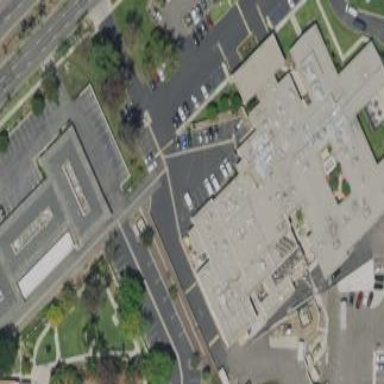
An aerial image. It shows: Healthcare facility identified as hospital.